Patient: sex M, age 65
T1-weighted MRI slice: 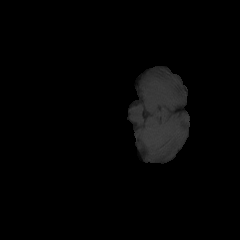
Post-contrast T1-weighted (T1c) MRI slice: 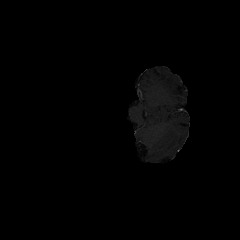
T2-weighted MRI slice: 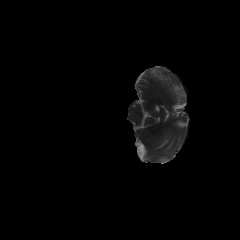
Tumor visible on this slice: no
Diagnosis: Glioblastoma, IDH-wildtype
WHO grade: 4